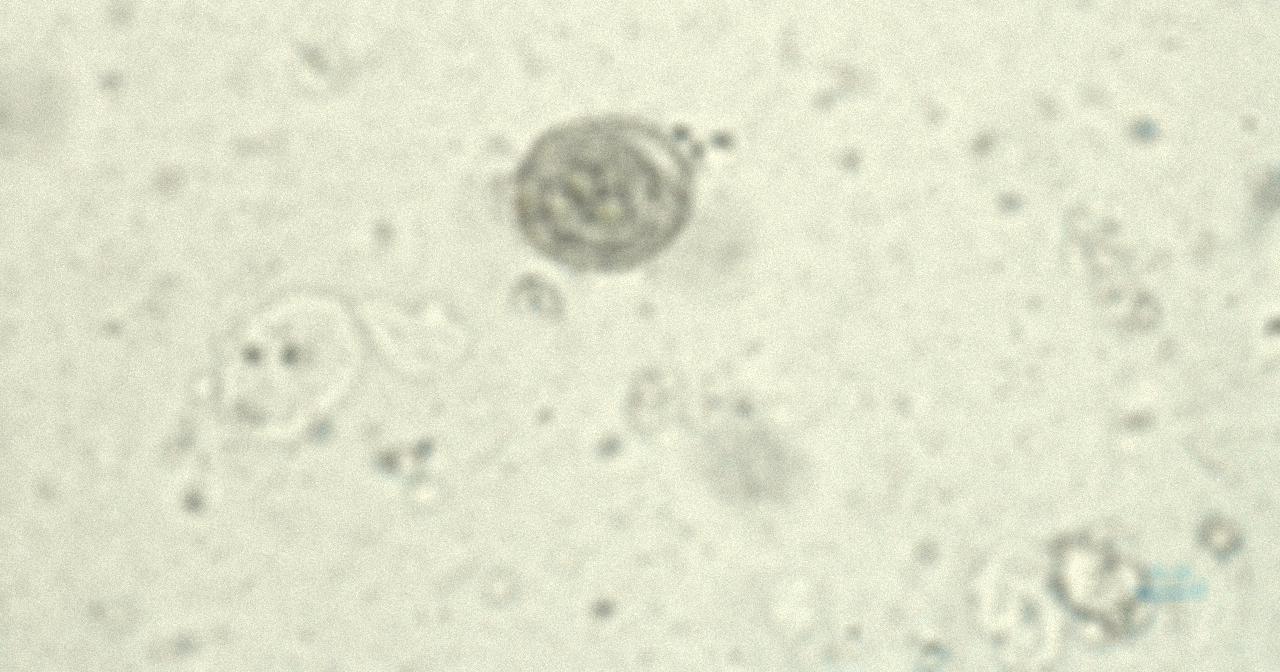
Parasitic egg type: Hymenolepis nana